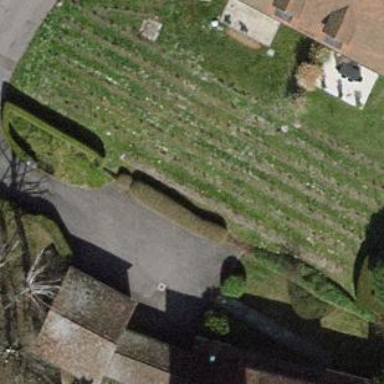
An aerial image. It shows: Vineyard.